Interaction volume radius: 10 \u00c5
Interaction volume height: 35 \u00c5
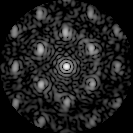
Disorder parameter: 0.4772